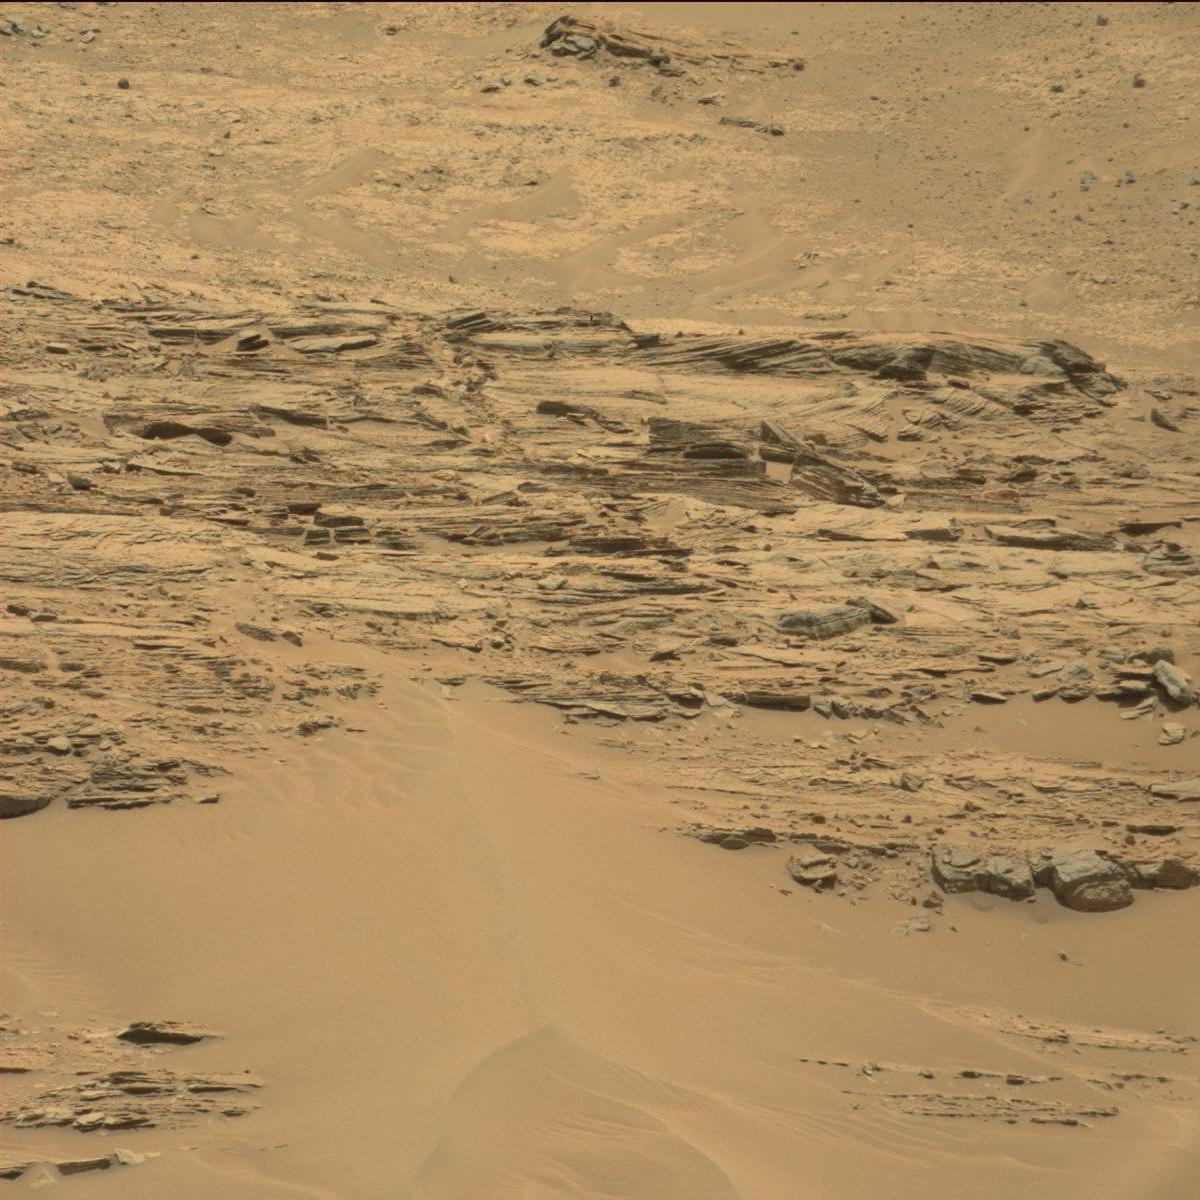
Terrain classes present: Bedrock, Sand / Soil